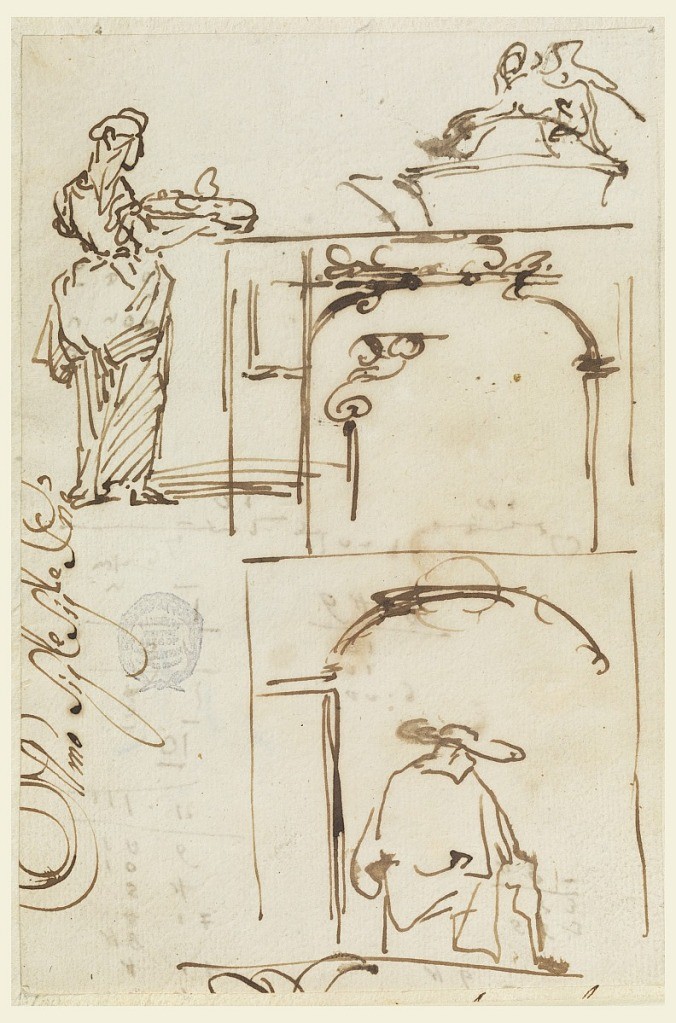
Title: An Acanthus Scroll
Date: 1700–1750
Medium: Pen and ink, brush and bistre on paper
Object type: Drawing
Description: The right half of the decoration of an oblong panel. Starting with a scroll, bottom left, and ending with a flower at the right center.